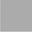
Piece: xx